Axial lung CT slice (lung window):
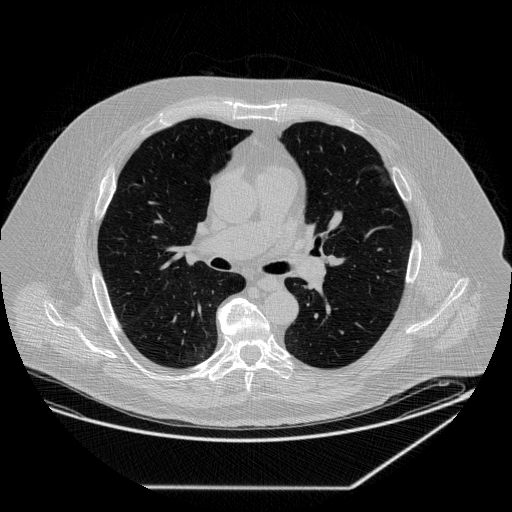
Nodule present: no